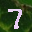
Label: 7